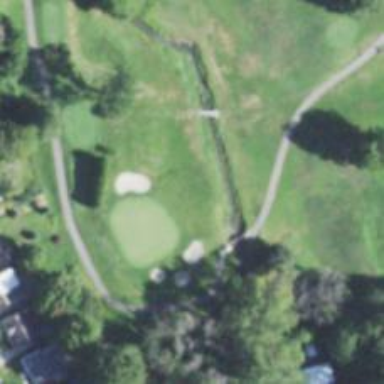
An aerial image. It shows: Golf hole.